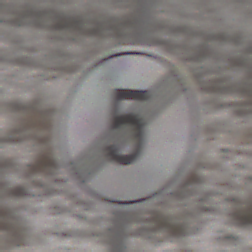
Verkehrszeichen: EndeGeschwindigkeit5
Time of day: Midday
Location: Outdoor (Nature)
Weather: Overcast
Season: Winter
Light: Natural